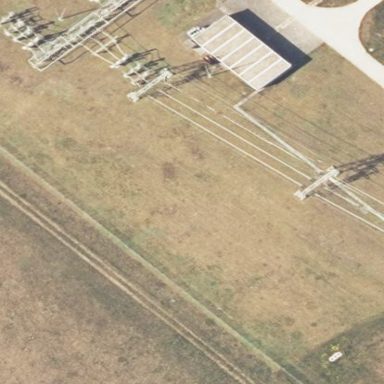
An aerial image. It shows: Transmission level substation.